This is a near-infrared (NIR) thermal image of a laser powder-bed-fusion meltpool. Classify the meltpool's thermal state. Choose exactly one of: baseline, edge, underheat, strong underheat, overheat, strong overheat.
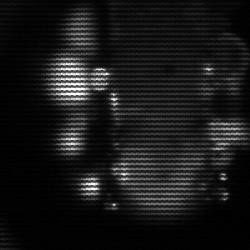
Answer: strong underheat